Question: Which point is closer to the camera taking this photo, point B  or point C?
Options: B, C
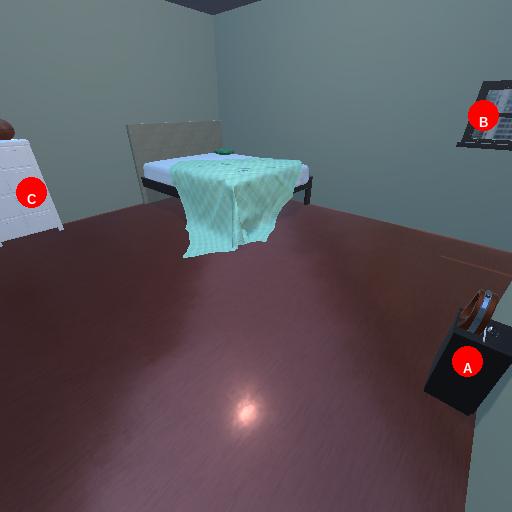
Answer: B